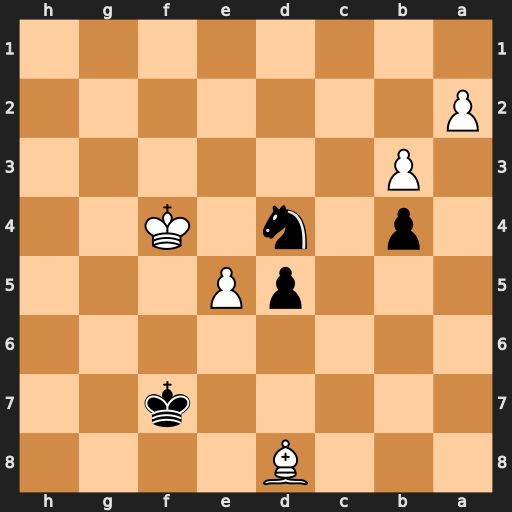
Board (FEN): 3B4/5k2/8/3pP3/1p1n1K2/1P6/P7/8
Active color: b
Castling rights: -
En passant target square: -
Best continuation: Ne6+ Kg4 Nxd8